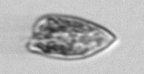
Label: Prorocentrum_dentatum